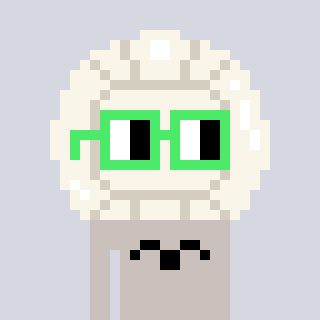
a pixel art character with square light green glasses, a volleyball-shaped head and a foggrey-colored body on a cool background